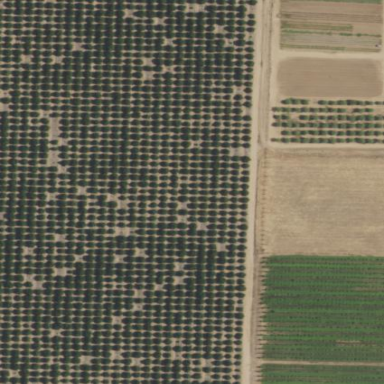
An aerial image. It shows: Orange orchard with rows of orange trees.